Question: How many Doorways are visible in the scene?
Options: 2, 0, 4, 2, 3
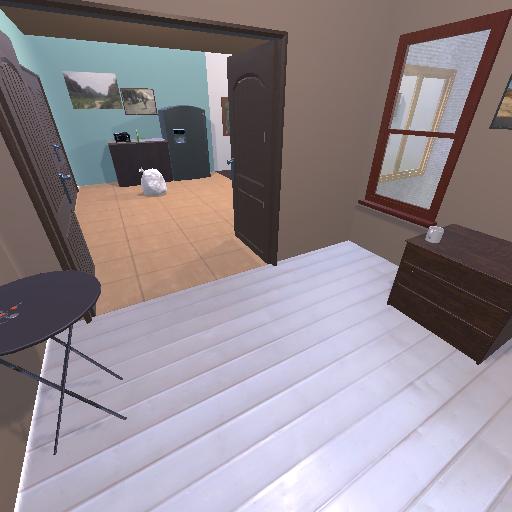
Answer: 2